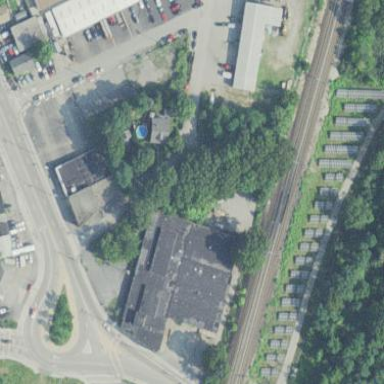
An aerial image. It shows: Industrial building.